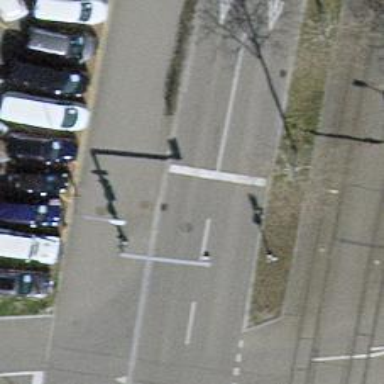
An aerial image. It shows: Road with traffic signals.